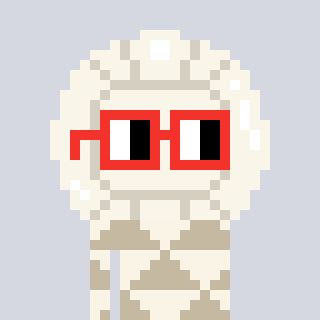
a pixel art character with square red glasses, a volleyball-shaped head and a bege-colored body on a cool background